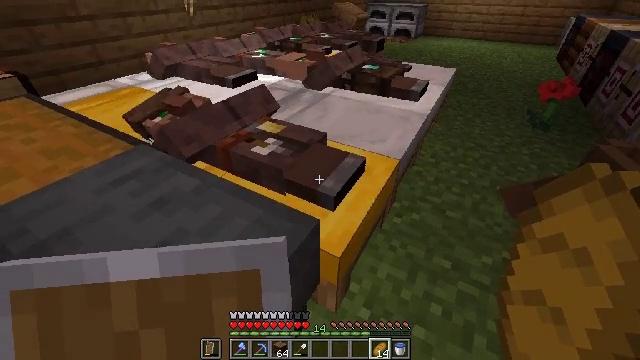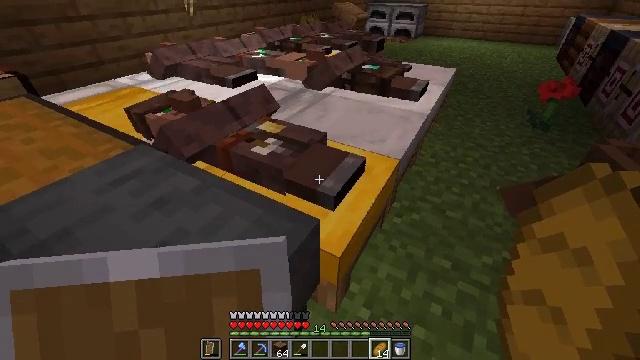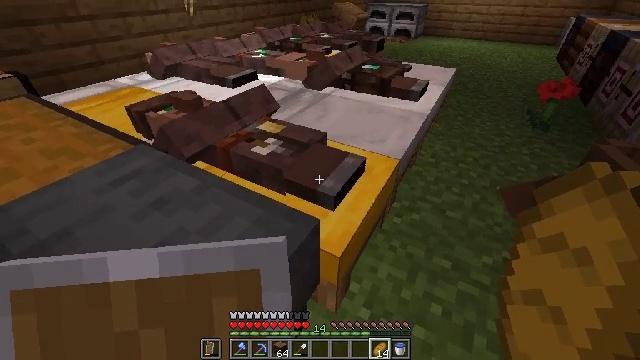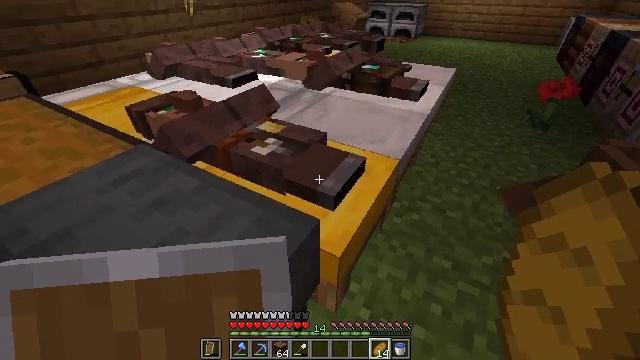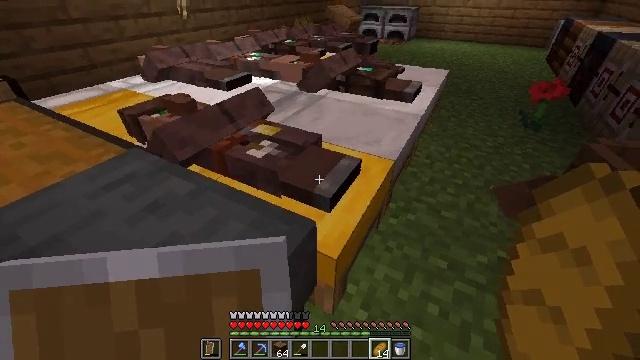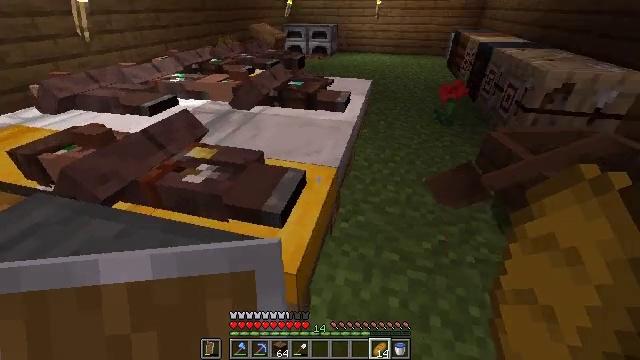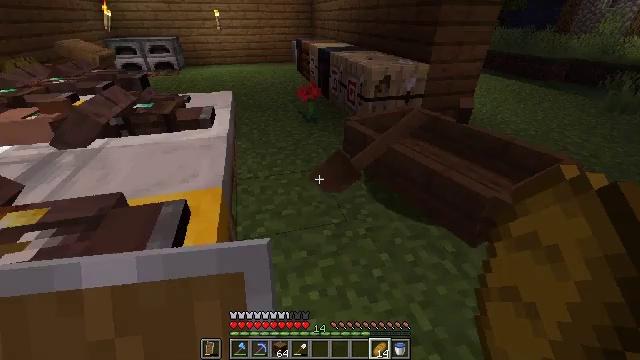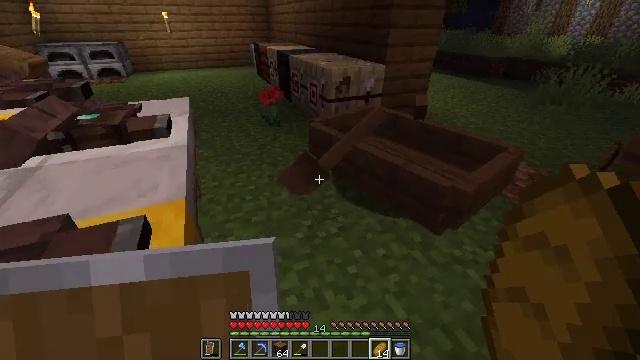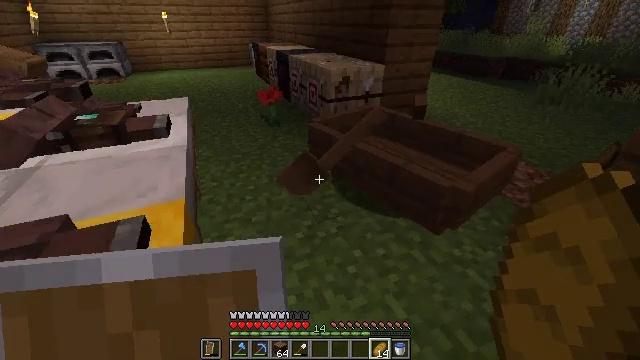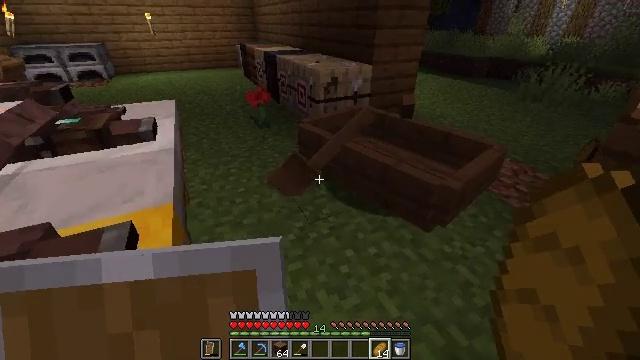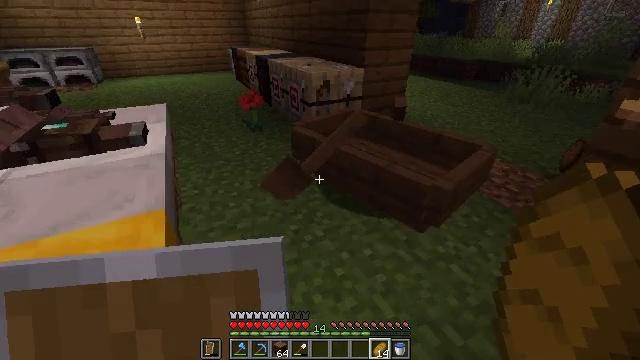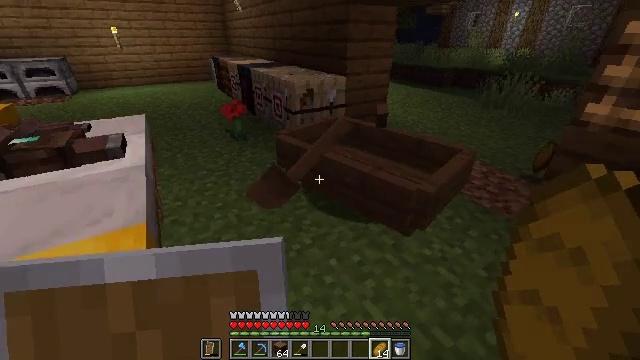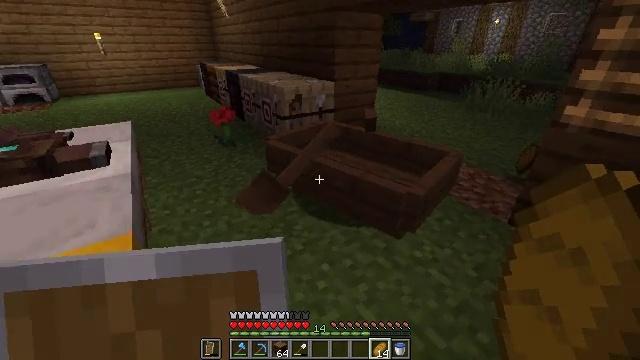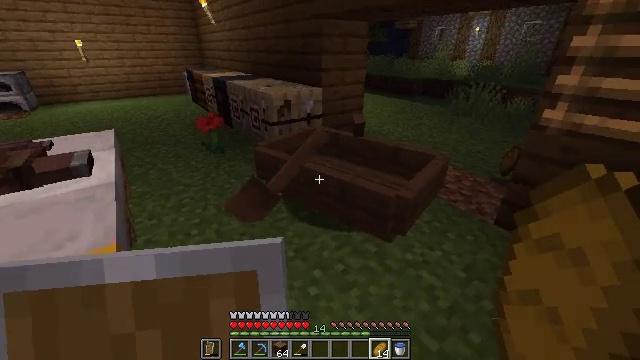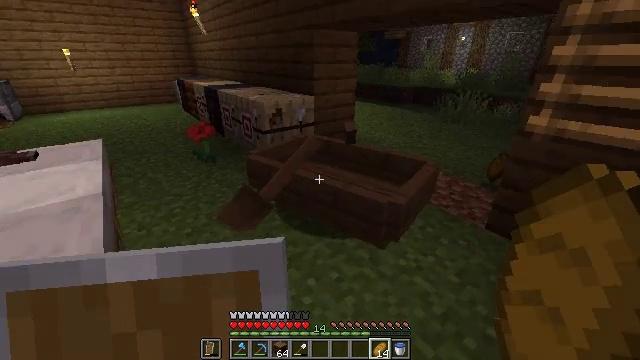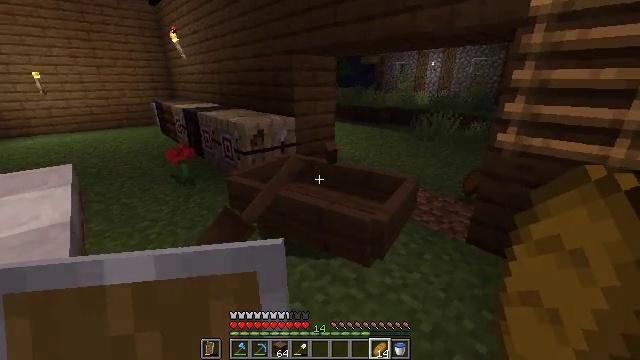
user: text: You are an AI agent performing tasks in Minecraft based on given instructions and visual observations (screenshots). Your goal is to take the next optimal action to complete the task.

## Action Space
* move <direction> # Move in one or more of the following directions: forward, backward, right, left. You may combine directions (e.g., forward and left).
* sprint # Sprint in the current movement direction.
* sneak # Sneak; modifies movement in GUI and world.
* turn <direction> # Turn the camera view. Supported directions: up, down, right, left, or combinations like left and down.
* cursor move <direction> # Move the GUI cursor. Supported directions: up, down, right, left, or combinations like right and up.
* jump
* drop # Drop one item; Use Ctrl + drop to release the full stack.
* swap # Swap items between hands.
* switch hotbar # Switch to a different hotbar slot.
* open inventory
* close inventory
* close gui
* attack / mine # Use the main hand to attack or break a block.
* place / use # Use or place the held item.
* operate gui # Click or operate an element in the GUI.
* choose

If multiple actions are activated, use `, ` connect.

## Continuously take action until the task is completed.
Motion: motion action
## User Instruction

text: Drop a bread.
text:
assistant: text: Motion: no_op
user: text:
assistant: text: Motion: no_op
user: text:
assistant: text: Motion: no_op
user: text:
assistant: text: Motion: turn right
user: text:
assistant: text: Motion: turn right and up
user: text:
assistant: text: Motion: turn right and up
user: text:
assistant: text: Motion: turn right
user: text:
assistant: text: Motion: no_op
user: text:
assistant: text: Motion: turn right
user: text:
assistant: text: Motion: turn right
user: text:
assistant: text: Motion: turn right and up
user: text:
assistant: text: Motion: turn right and up
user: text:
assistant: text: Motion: turn right and up
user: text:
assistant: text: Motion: turn right and up
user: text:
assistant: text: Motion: turn right and up
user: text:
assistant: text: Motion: turn up
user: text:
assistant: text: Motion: no_op
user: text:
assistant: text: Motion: turn up
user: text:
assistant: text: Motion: turn right and up
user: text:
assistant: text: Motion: turn up
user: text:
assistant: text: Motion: no_op
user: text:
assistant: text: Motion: no_op
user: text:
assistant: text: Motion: drop
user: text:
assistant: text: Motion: drop
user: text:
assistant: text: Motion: drop
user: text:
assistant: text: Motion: no_op
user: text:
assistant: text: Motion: no_op
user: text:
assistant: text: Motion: no_op